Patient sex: M
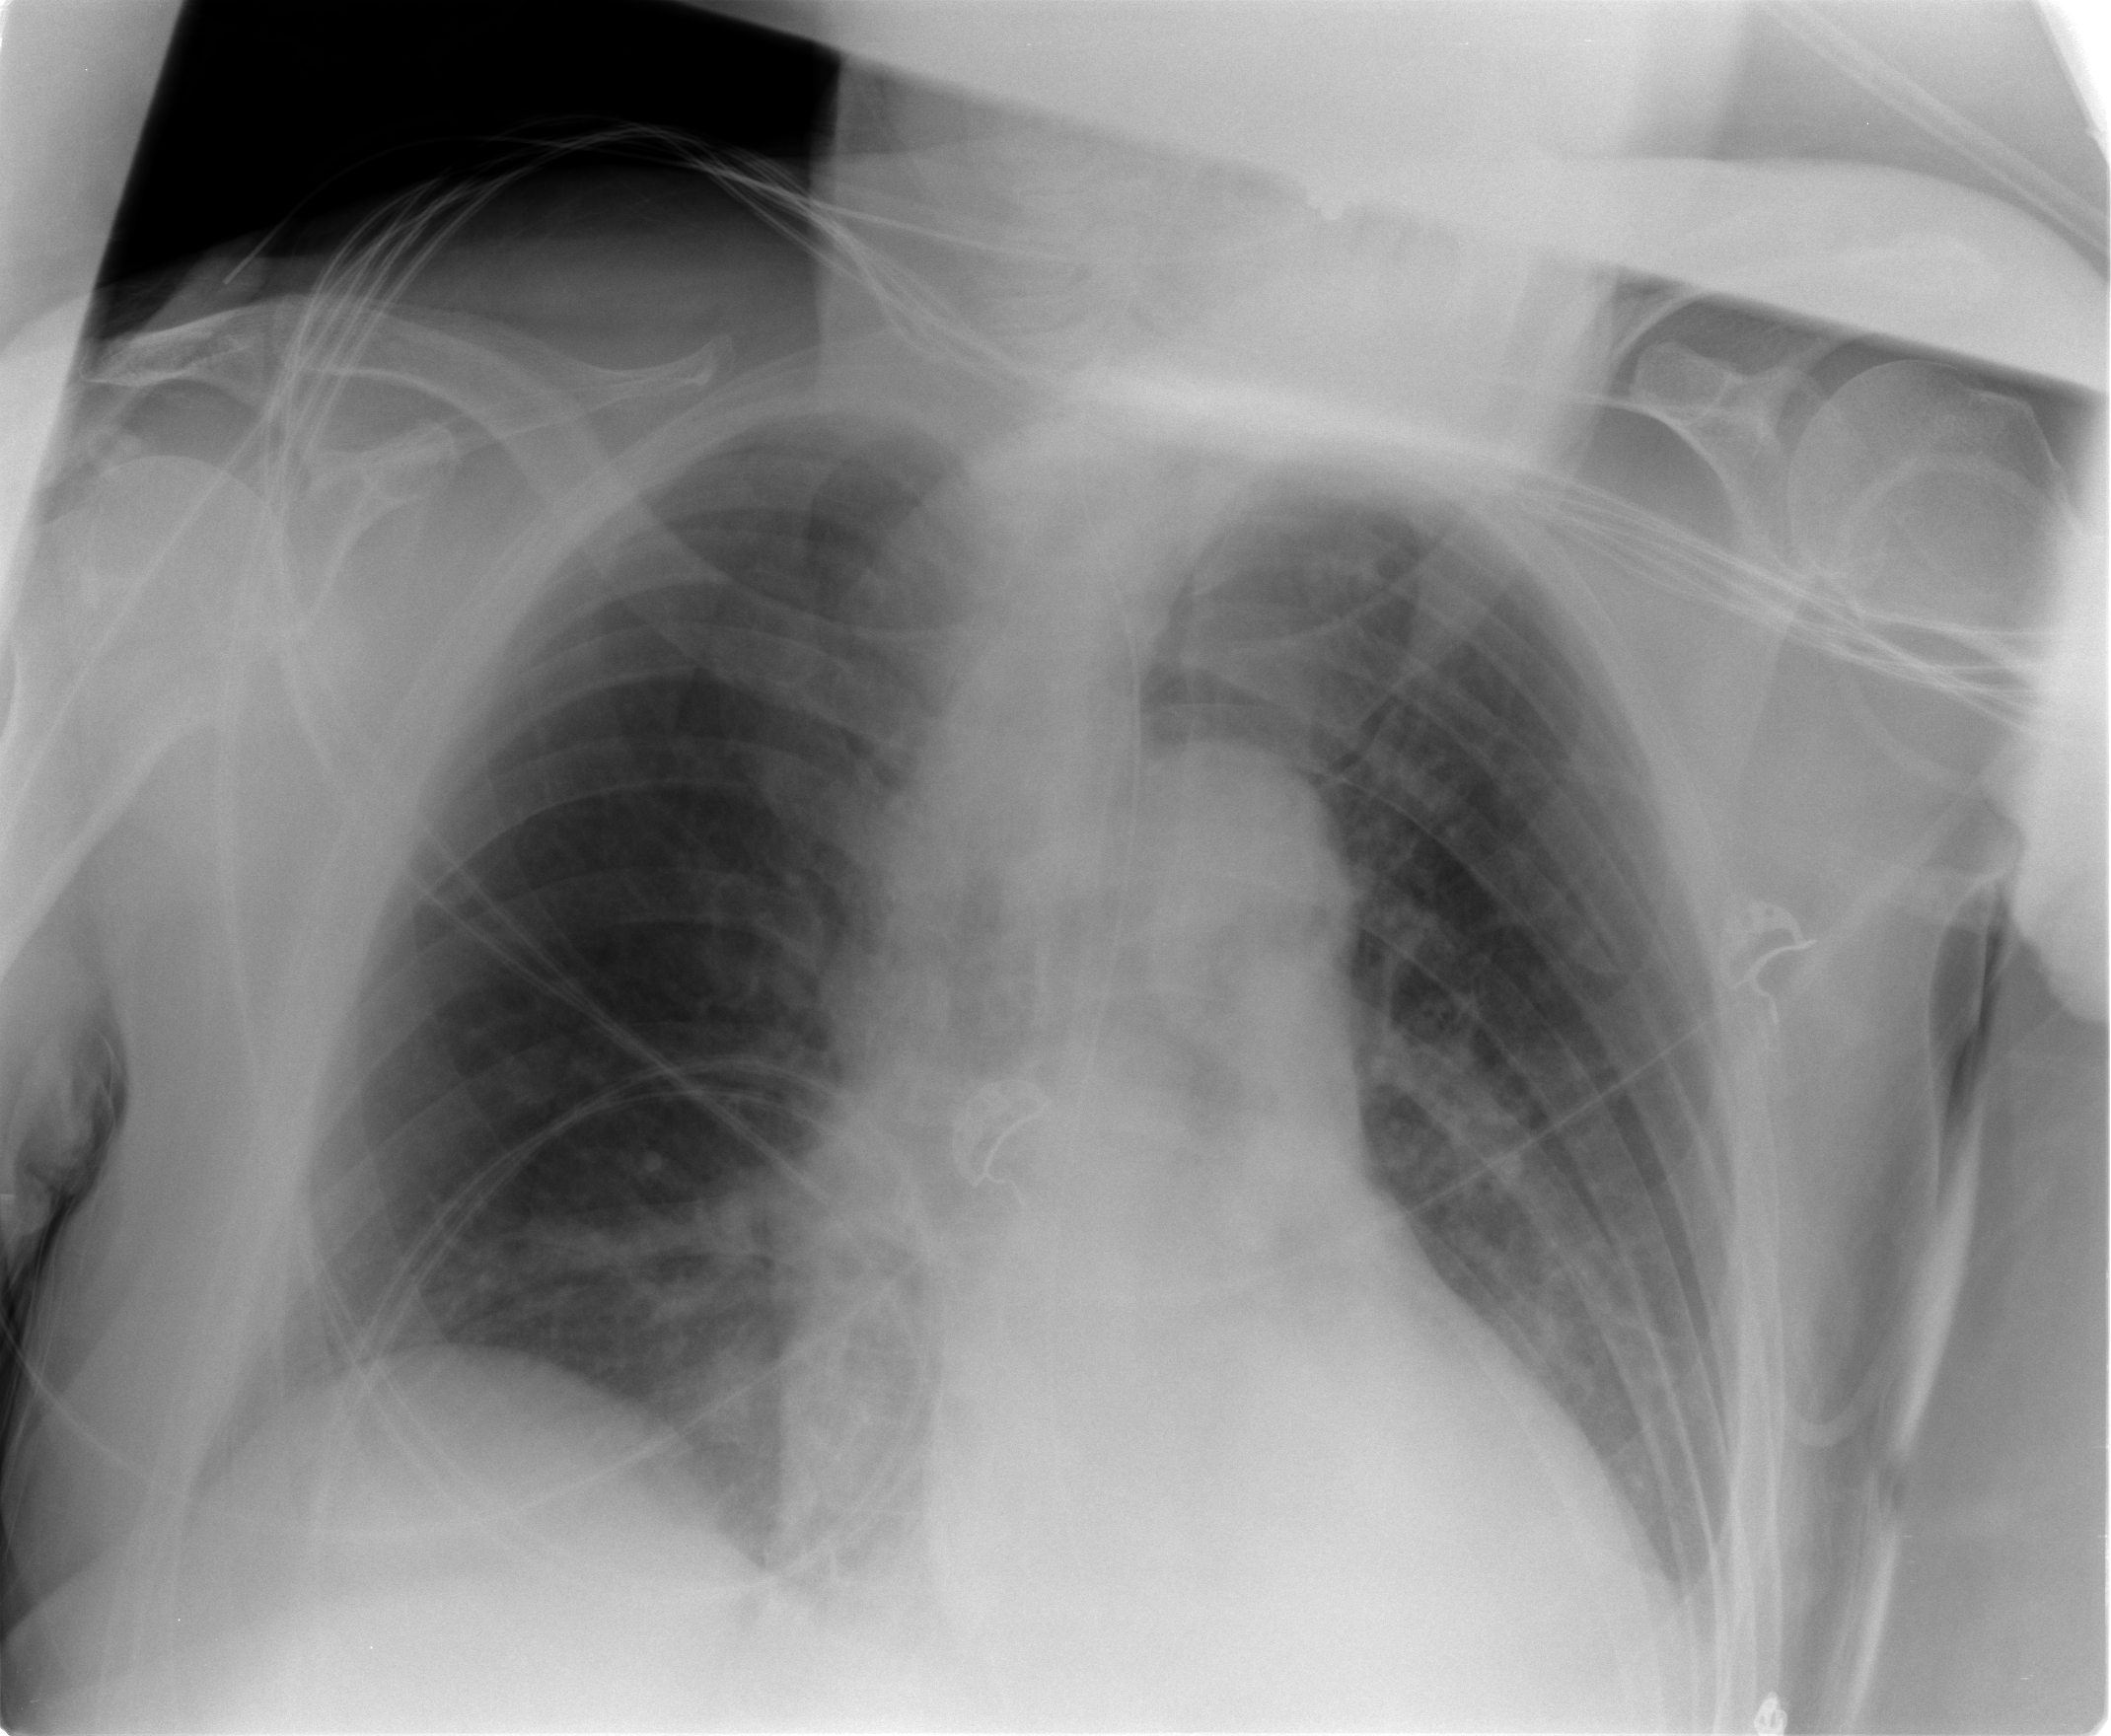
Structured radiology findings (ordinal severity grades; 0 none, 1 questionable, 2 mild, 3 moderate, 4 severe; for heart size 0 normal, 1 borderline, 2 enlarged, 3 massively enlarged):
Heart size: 0
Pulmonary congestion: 2
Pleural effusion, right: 0
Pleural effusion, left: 2
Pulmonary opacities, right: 0
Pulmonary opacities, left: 1
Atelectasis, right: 2
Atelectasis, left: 2